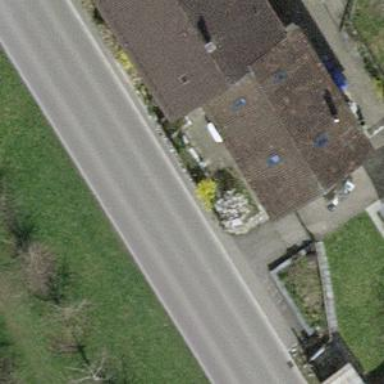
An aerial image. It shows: Simple house.